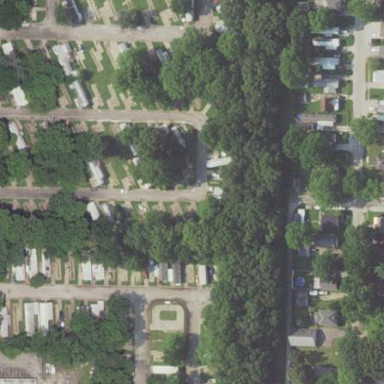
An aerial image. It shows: Residential area known as trailer park.